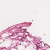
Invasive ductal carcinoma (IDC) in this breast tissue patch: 0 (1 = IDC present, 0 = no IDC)